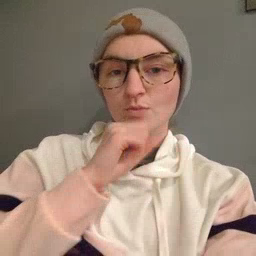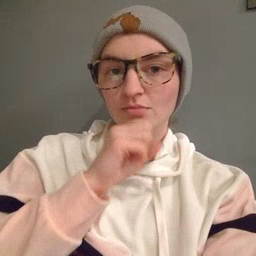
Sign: orange